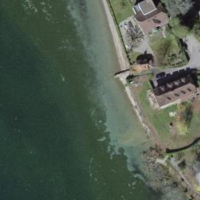
EUNIS habitat code: 14
Species observed at this site:
Milvus milvus